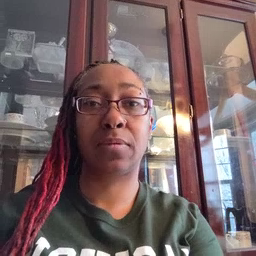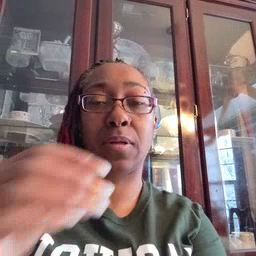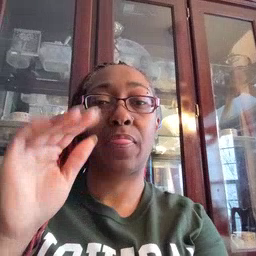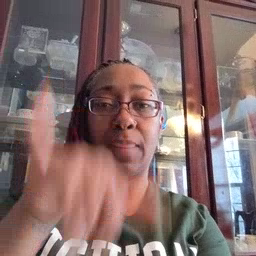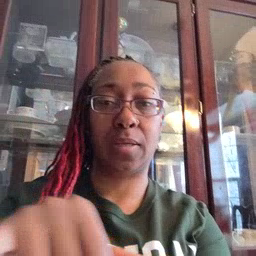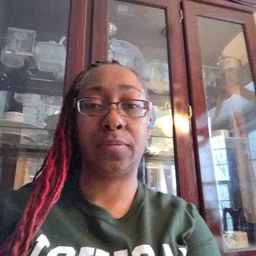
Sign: that